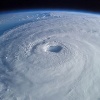
Label: cloud